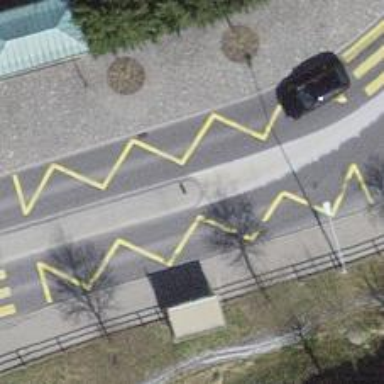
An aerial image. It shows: Bus stop with designated stop position for public transport.